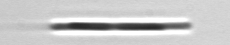
Label: Leptocylindrus